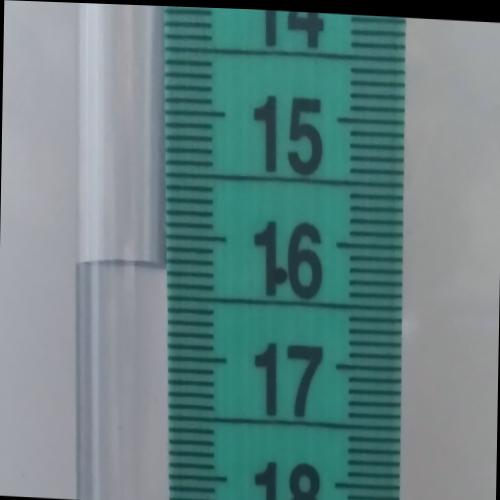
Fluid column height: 16.3 cm